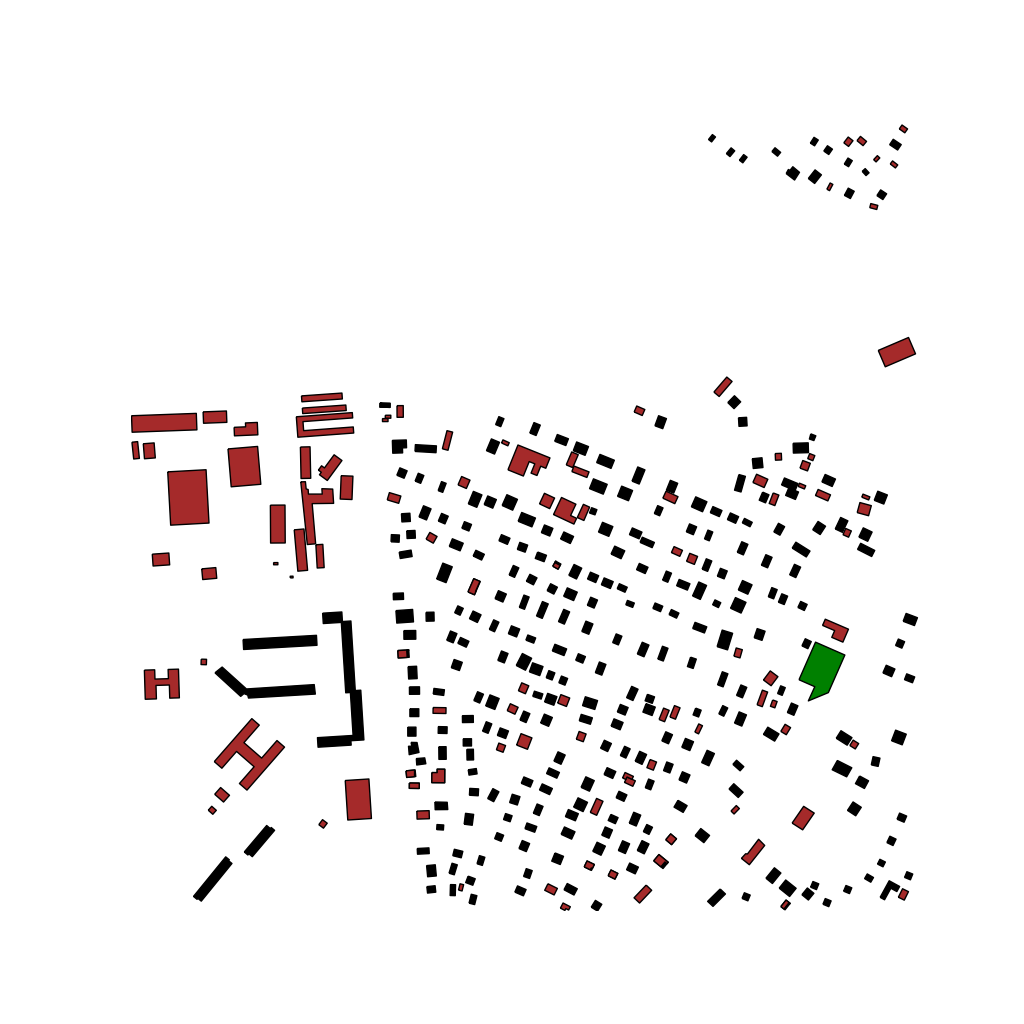
Tags: overhead vector_map, business, industrial, recreation, residential, special, historical, soviet, high_rise, individual_rise, low_rise, density_3, Building, Facility, Park, 1.0 km²